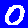
Digit: 0